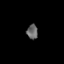
Tissue: prostate
Cell type: Endothelial cells
Senescence score: 0.3547
Nuclear area (px): 159
Mean DAPI intensity: 99.906